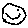
Label: smiley face